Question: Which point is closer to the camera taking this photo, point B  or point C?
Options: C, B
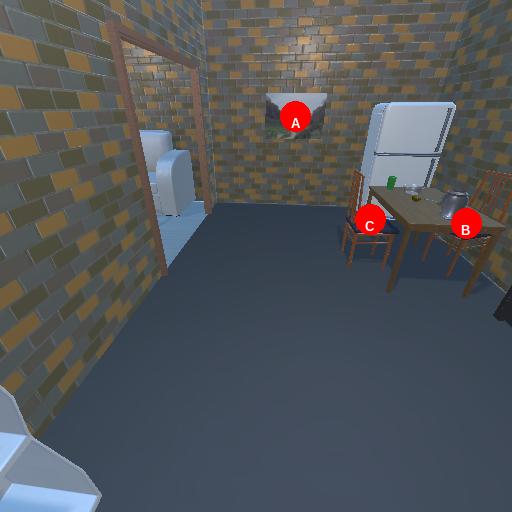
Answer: C